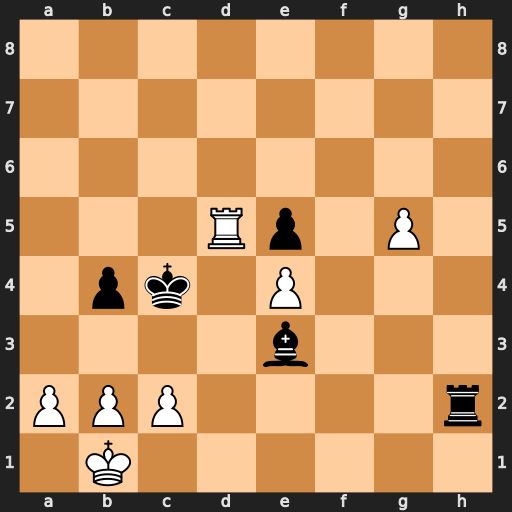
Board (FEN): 8/8/8/3Rp1P1/1pk1P3/4b3/PPP4r/1K6
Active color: w
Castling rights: -
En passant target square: -
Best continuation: b3+ Kc3 Rd3#